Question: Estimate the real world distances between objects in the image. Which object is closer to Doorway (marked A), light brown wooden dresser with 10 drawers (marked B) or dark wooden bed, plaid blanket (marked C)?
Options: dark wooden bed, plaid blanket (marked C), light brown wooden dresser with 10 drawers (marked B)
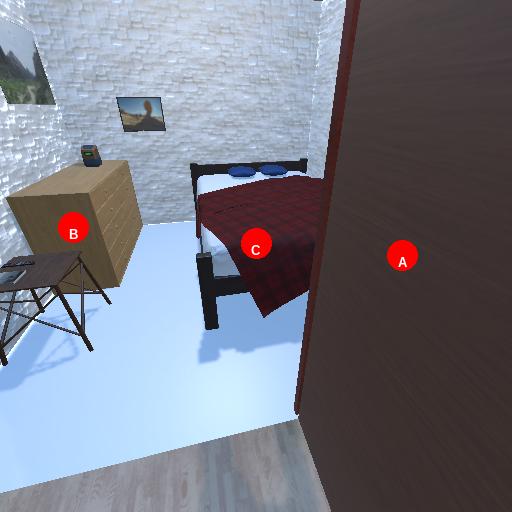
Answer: dark wooden bed, plaid blanket (marked C)